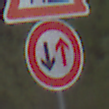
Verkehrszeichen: VorrangDesGegenverkehrs
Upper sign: Arbeitsstelle
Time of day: Midday
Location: Outdoor (Suburban)
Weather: Overcast
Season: NotSpecified
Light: Natural